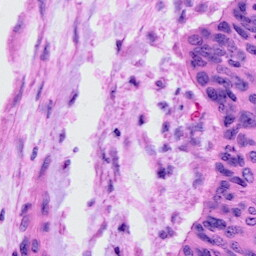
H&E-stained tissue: Cervix